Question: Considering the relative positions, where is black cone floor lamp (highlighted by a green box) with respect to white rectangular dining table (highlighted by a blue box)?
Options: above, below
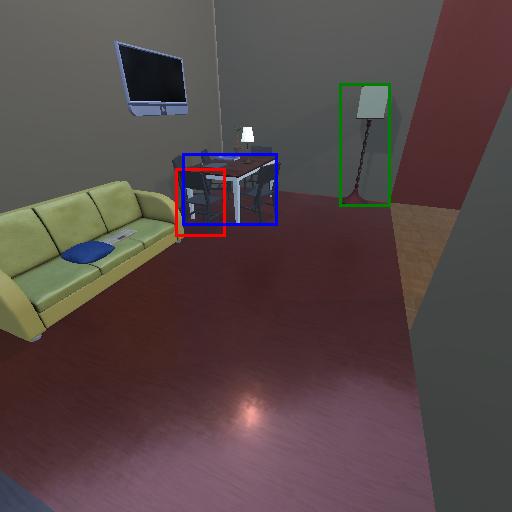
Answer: above